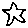
Label: star